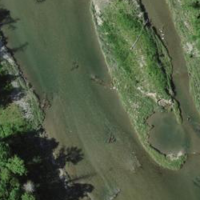
EUNIS habitat code: 15
Species observed at this site:
Lamium maculatum